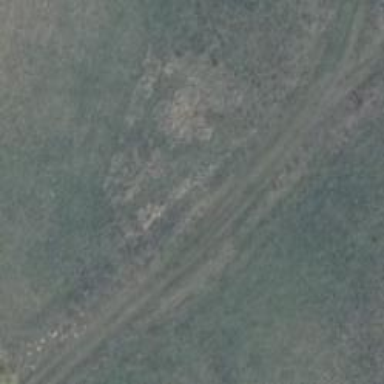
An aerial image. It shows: Sandy track with grade2 tracktype.